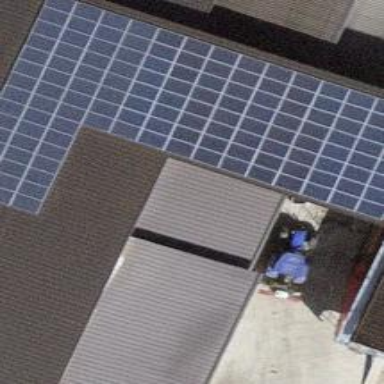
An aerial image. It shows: Solar power generator.